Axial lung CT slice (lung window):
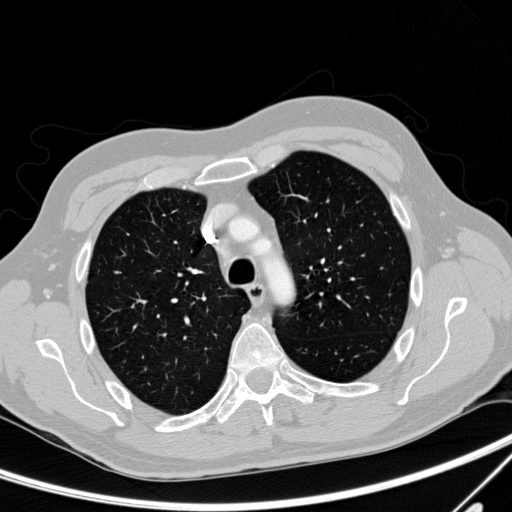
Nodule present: no